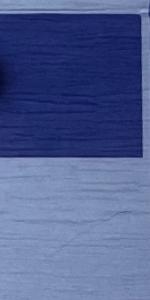
Label: Empty